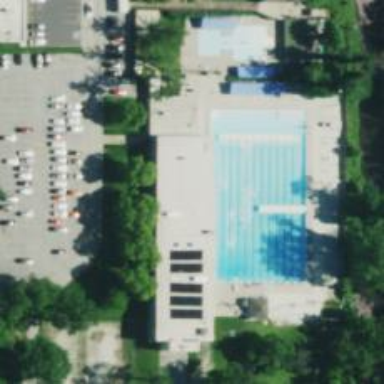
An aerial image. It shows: Sports center specializing in swimming activities located on leisure land.